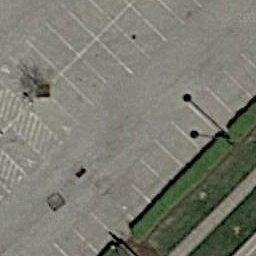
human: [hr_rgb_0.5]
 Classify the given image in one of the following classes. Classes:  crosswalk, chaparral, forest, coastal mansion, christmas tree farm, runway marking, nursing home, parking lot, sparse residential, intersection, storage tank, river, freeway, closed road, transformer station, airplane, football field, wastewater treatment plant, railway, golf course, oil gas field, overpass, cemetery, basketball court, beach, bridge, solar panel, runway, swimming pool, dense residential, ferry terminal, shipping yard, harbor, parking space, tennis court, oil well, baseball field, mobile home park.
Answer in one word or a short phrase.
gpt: parking space